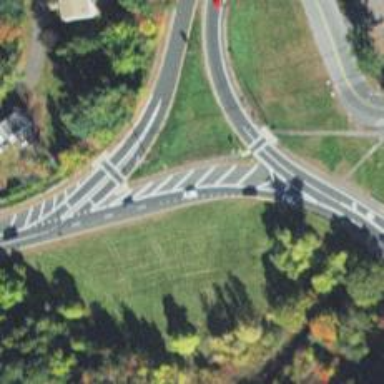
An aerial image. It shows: Secondary road with asphalt surface leading to roundabout junction.